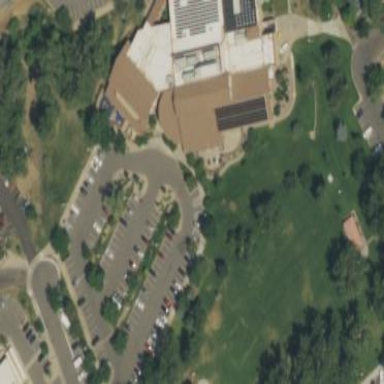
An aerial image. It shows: Community center building.